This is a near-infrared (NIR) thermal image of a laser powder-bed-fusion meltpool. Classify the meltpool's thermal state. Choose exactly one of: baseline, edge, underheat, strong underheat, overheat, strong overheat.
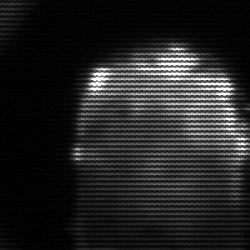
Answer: baseline